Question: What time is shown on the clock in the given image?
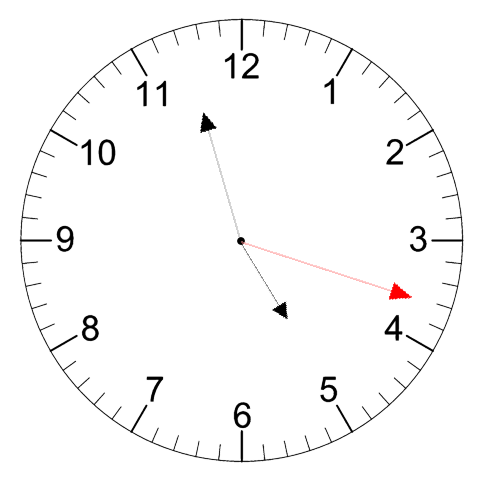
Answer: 04:57:18